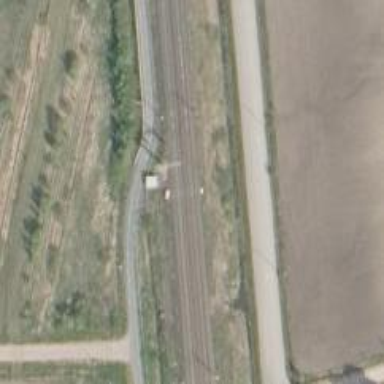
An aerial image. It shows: Railway signal.